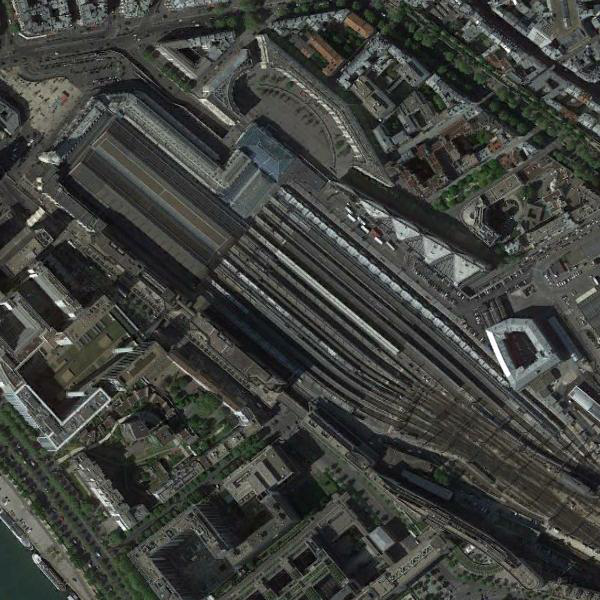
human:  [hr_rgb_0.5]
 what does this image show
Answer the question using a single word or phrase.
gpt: railway station